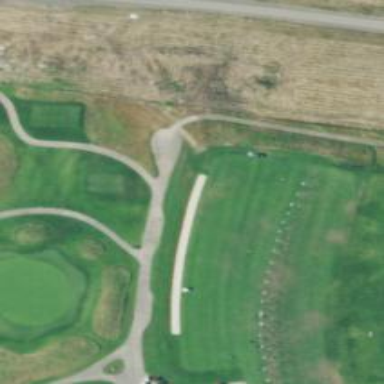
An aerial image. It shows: Service road used as golf cart path.